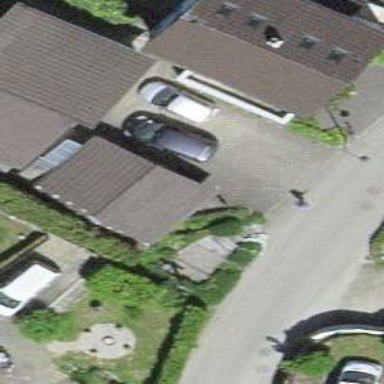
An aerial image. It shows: Garage building.